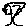
Label: tree